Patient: sex F, age 66
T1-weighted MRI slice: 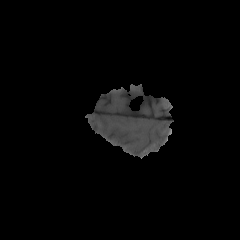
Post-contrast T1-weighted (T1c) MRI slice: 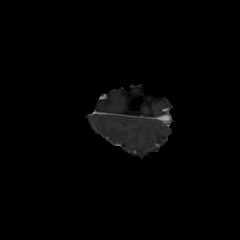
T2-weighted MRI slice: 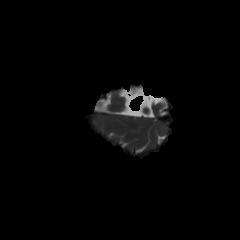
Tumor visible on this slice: no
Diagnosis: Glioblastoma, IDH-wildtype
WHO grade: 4